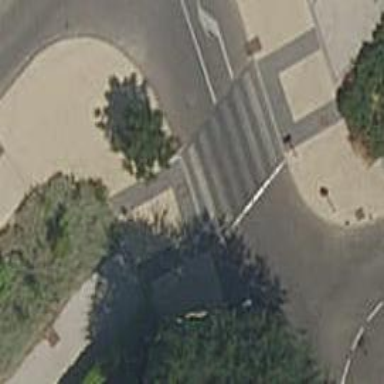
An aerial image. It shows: Sidewalk along the footway.